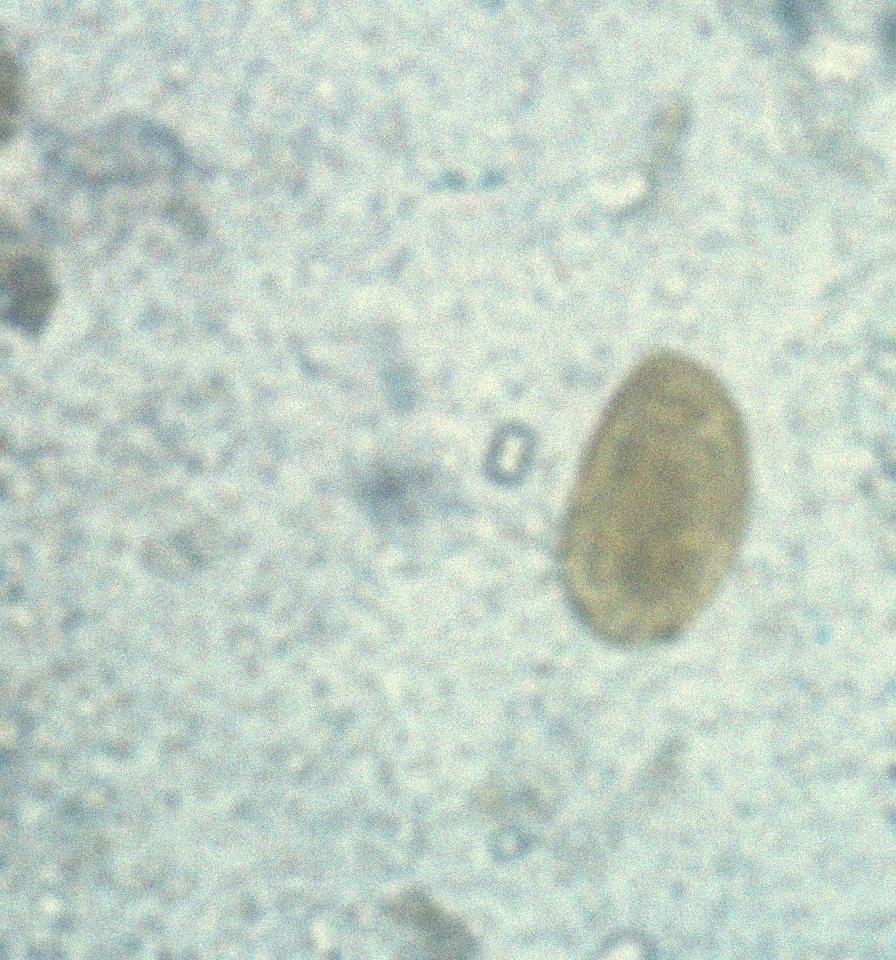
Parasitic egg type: Paragonimus spp